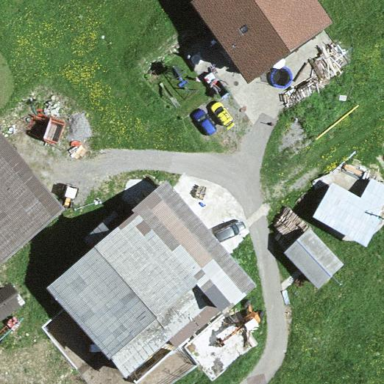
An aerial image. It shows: Farm with farmyard.